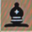
Piece: bB